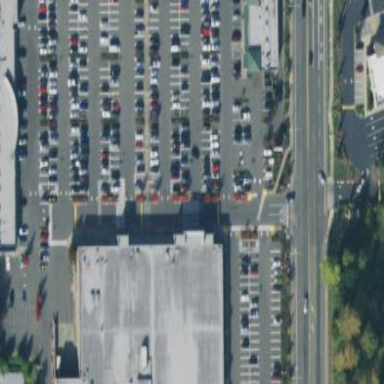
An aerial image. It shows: Supermarket located in building.